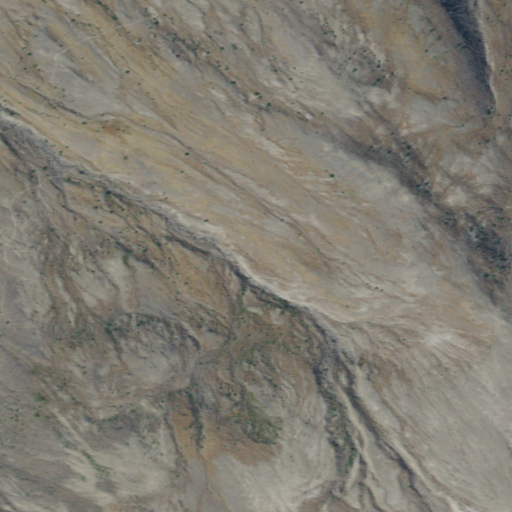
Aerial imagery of lava area in Washington named Floating Island Lava Flow containing barren land and grassland